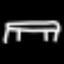
Label: bed